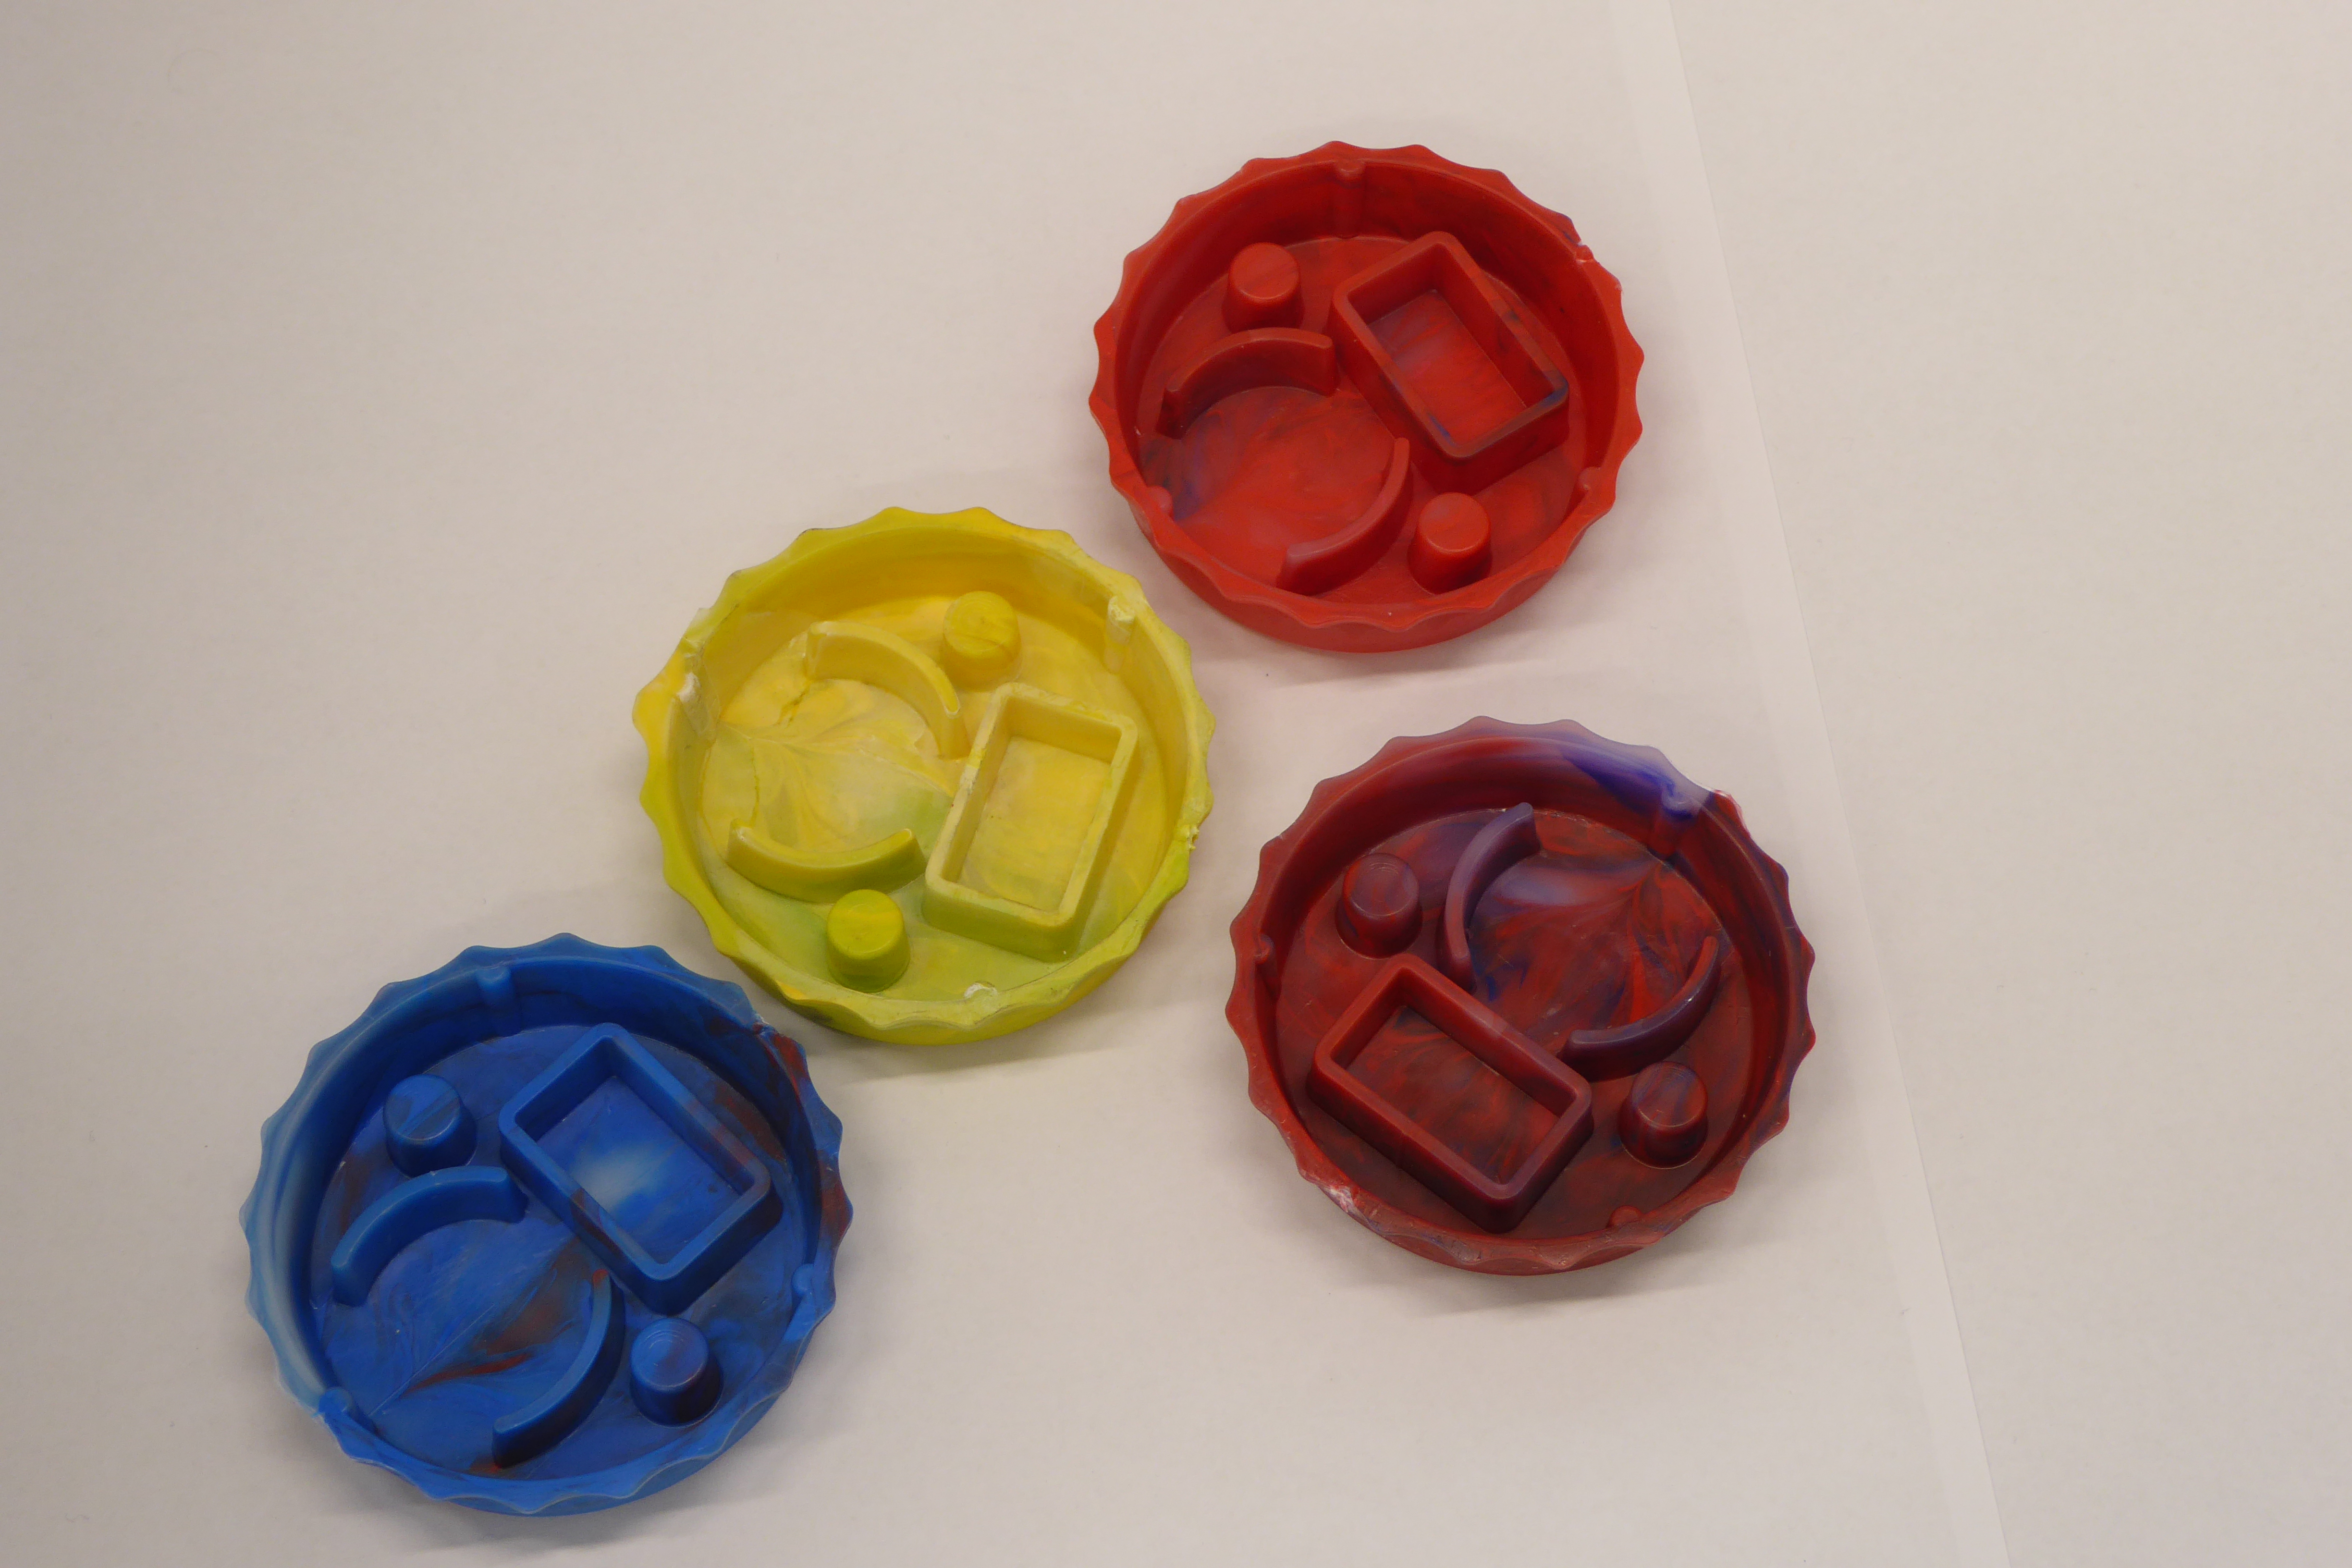
Label: Bottle Opener - Cover